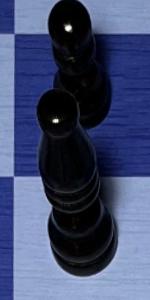
Label: Bishop_Black